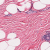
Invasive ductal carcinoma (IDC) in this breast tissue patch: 0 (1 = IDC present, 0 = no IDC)